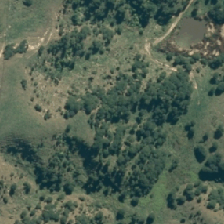
Land cover: manuka_kanuka